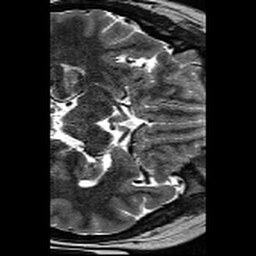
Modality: T2w
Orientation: axial